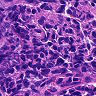
Metastatic tissue present: no